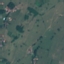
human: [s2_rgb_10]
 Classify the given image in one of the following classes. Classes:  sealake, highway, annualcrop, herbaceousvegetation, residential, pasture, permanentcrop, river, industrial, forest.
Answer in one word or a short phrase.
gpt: Pasture